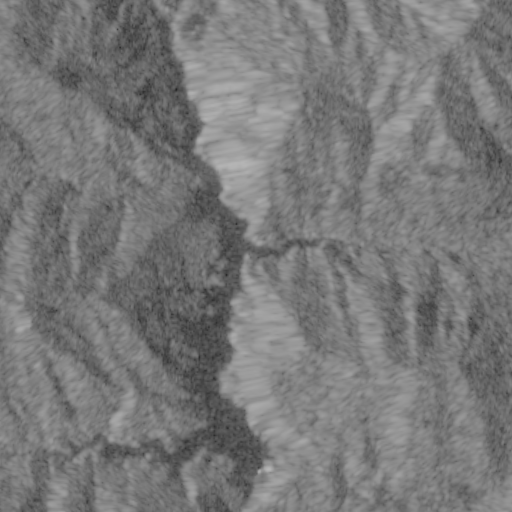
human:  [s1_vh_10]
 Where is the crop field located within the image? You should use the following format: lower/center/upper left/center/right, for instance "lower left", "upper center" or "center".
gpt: The crop field is located in the lower right of the image.
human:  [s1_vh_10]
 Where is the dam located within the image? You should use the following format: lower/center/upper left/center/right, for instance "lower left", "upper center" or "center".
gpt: The dam is located in the lower center of the image.
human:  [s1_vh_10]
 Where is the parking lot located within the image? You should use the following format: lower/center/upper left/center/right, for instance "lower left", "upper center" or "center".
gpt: The parking lot is located in the lower center of the image.
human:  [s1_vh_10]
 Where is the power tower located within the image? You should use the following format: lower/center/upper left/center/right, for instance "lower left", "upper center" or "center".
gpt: The power tower is located in the lower right of the image.
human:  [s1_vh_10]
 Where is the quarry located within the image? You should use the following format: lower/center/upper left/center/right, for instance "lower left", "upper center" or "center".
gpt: There is no quarry in the image.

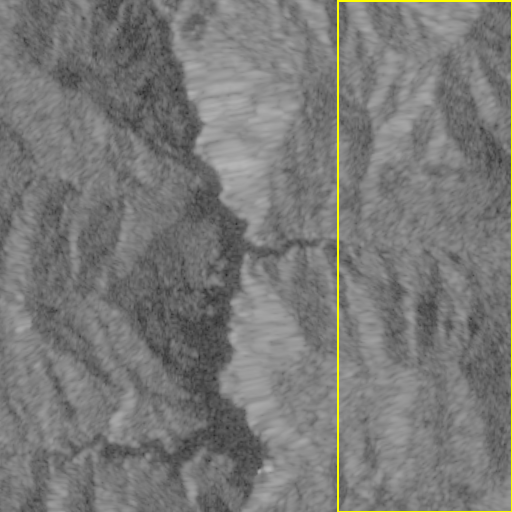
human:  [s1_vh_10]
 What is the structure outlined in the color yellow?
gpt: The structure outlined in yellow is a crop field.
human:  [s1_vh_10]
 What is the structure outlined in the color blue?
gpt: There is no blue outline.